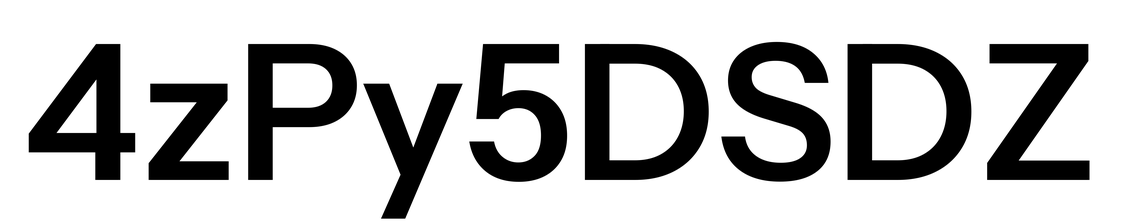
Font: InstrumentSans_SemiBold